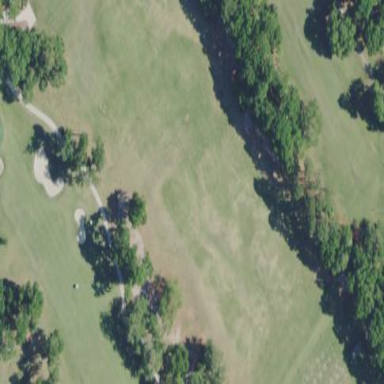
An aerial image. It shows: Driving range for golf practice.